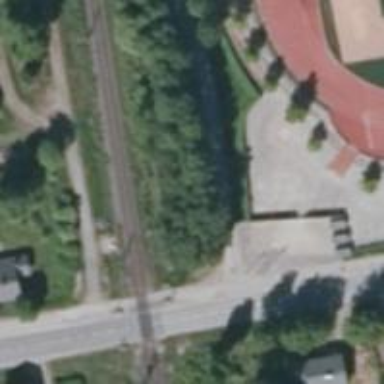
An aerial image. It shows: Railway signal.